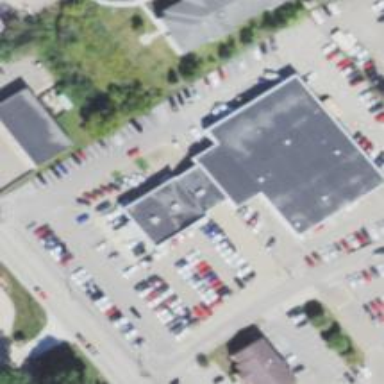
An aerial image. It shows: Commercial building.